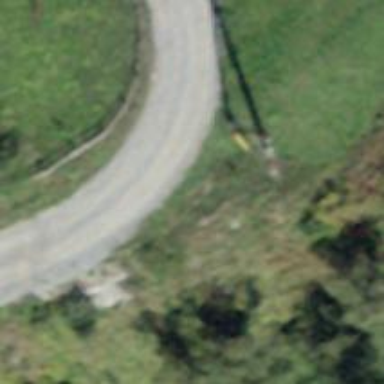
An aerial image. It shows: Power pole.